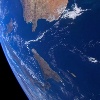
Label: water